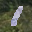
Label: 1